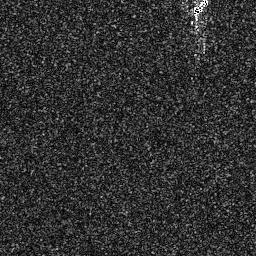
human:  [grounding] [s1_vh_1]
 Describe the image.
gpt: In the satellite image, there is  <ref>1 small ship </ref> <box>[[74, 0, 81, 6, 0]]</box> located at top right.